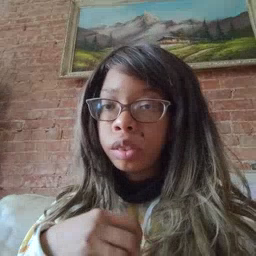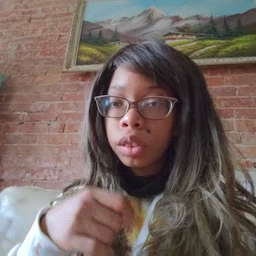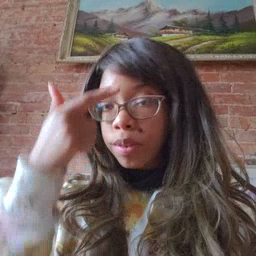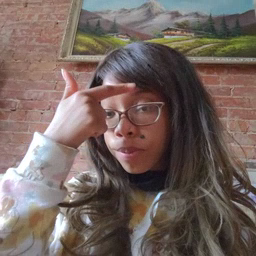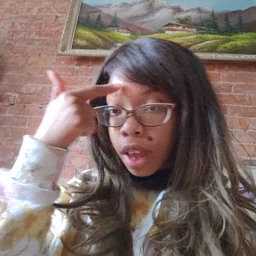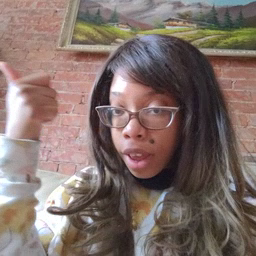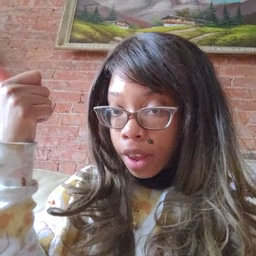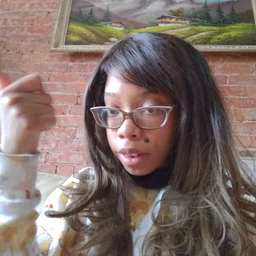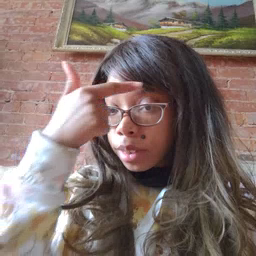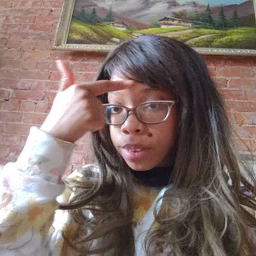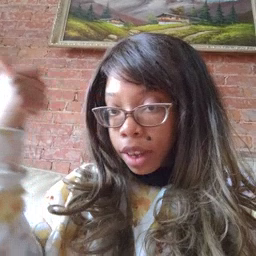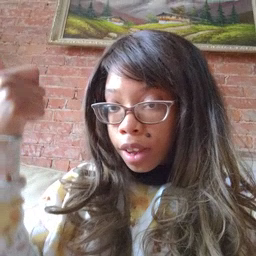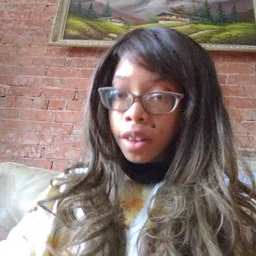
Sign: because